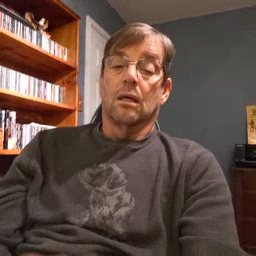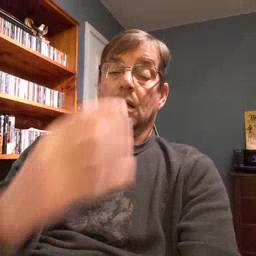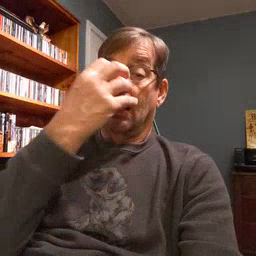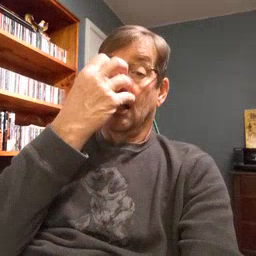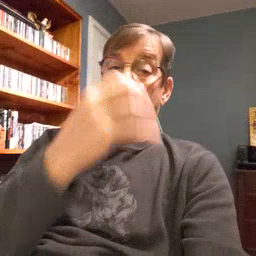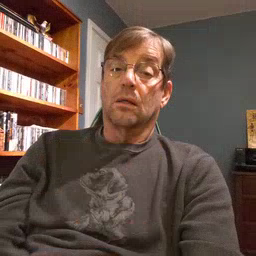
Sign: clown